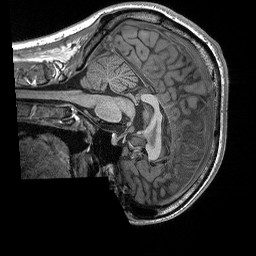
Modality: T1w
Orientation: sagittal
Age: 26
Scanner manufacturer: siemens
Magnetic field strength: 3 T
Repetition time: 2.3 s
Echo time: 0.00296 s